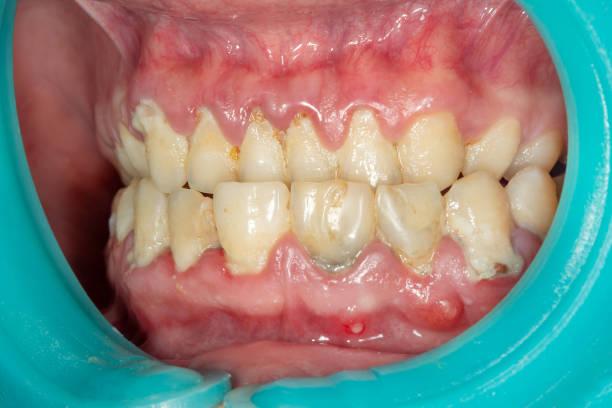
Condition: Gingivitis